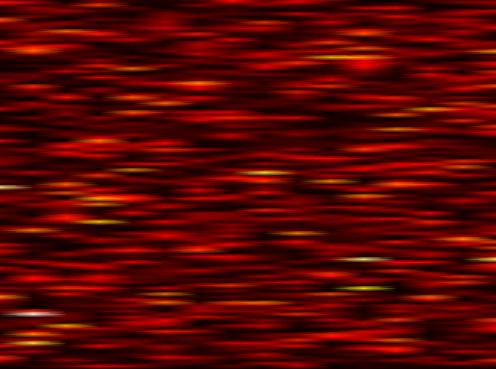
Label: FOFDM